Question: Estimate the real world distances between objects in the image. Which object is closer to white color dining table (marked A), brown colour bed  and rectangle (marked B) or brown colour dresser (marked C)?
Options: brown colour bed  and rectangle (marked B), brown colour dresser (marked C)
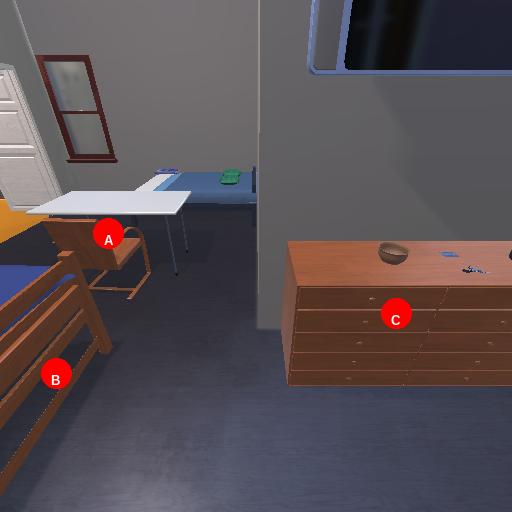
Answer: brown colour bed  and rectangle (marked B)